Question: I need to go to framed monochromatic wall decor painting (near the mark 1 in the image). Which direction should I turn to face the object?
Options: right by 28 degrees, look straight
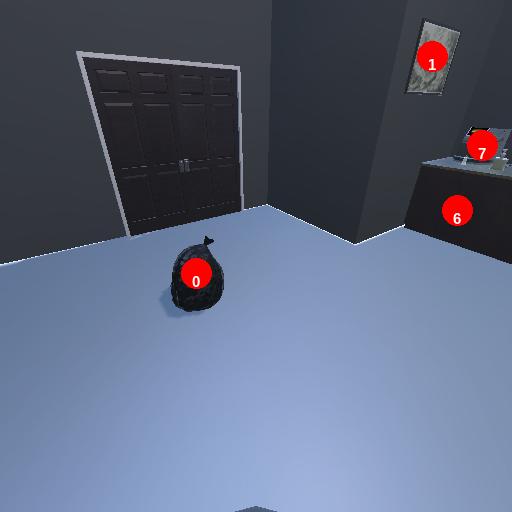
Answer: right by 28 degrees